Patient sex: M
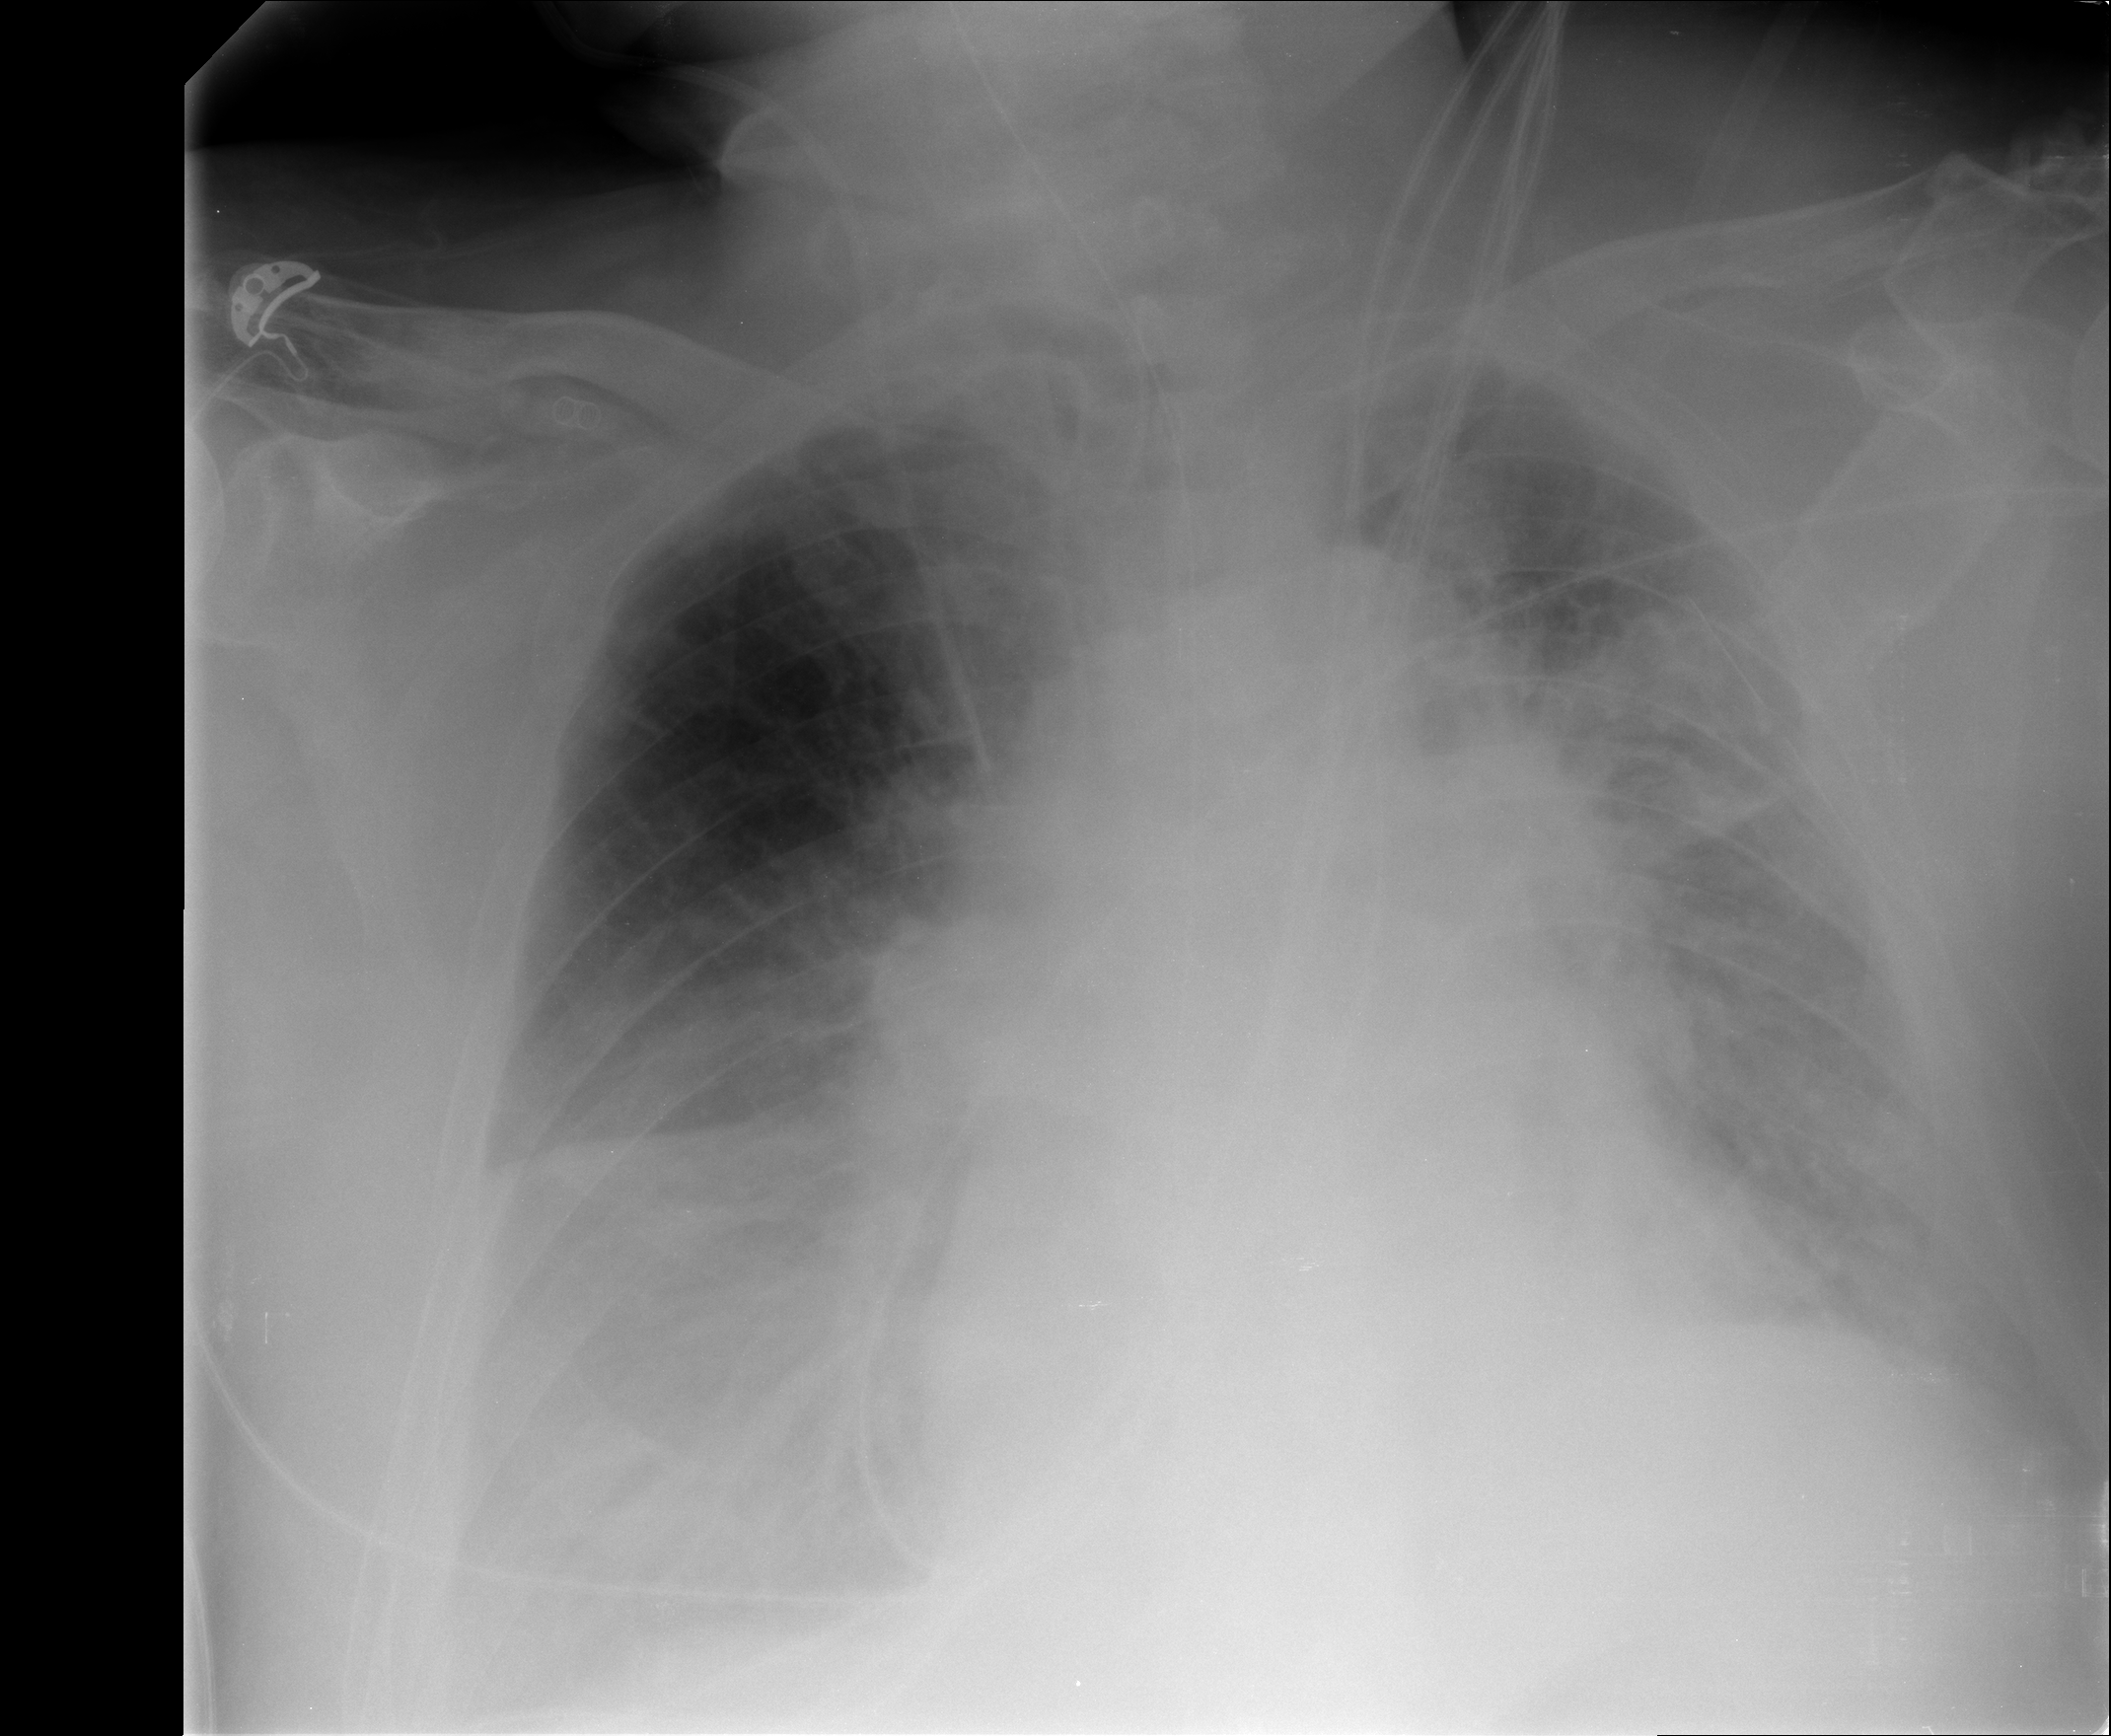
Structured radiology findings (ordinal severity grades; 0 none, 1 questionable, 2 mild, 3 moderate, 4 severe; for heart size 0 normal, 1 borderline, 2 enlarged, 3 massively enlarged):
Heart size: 2
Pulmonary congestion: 2
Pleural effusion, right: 3
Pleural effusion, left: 2
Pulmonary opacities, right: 0
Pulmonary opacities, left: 0
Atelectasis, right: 3
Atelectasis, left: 2